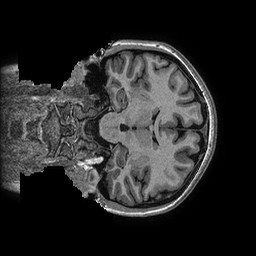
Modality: T1w
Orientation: coronal
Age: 29
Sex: female
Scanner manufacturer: ge
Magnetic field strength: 3 T
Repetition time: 0.006952 s
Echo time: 0.00292 s